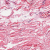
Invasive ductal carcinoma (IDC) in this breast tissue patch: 0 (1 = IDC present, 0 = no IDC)